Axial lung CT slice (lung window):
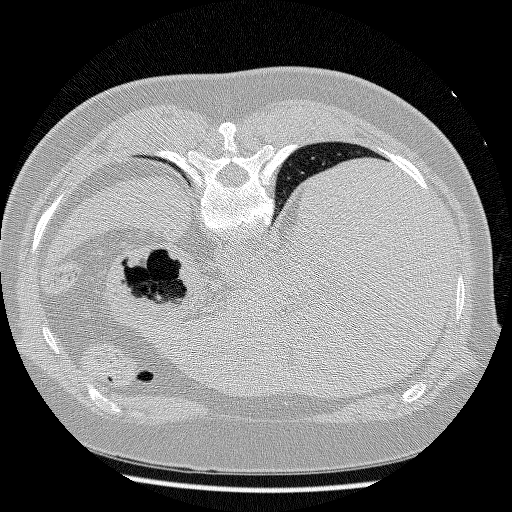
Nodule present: no